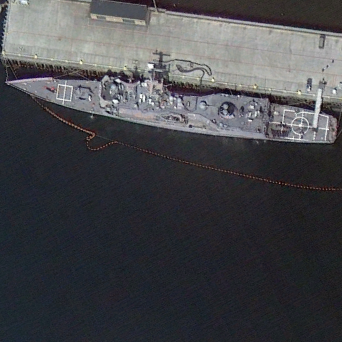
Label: cruiser